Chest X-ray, PA view. Patient: 16 years old, sex F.
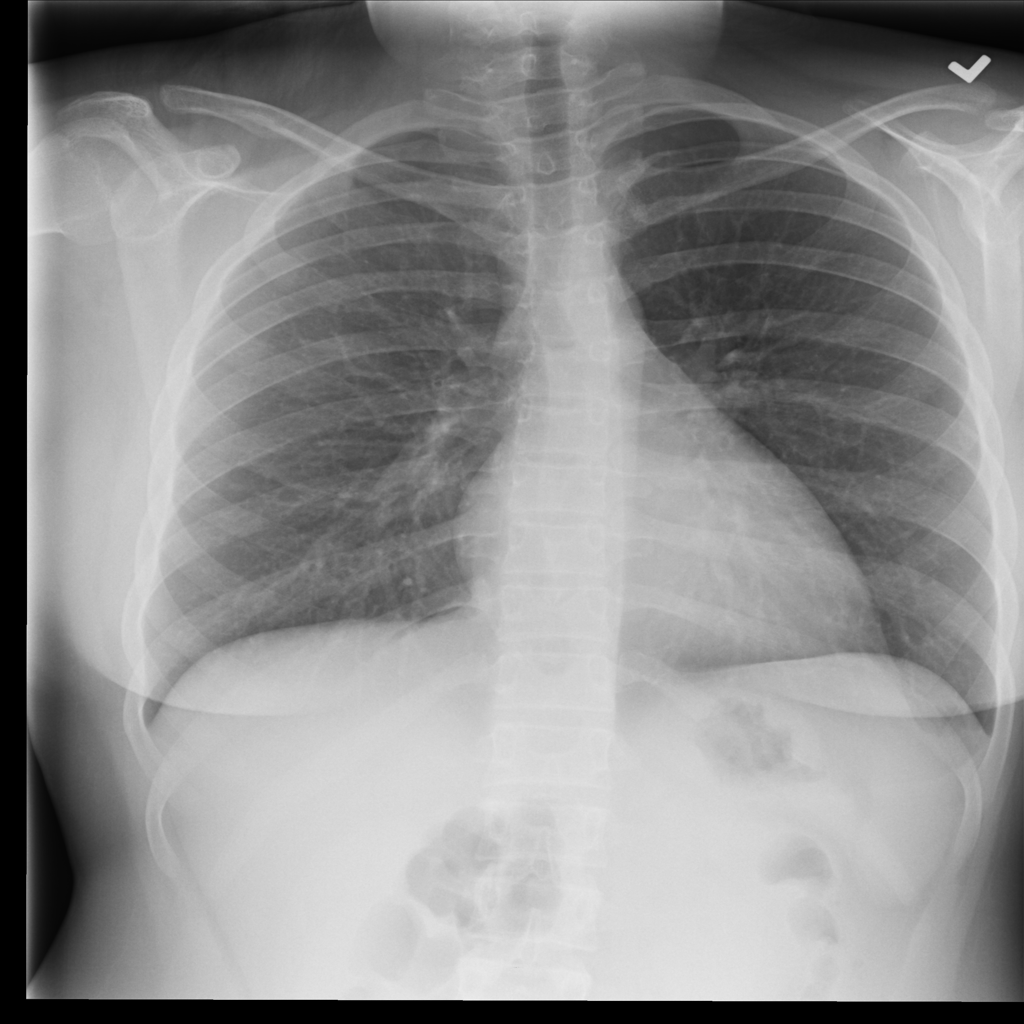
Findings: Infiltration